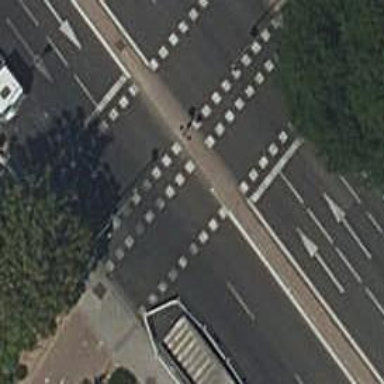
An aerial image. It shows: Crossing with traffic signals.